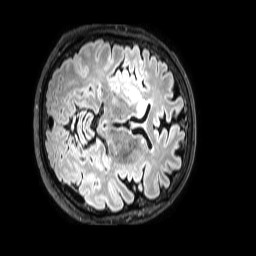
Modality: FLAIR
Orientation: axial
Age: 53
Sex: male
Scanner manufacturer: philips
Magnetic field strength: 3 T
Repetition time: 4.8 s
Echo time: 0.2795 s